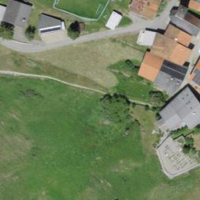
EUNIS habitat code: 23
Species observed at this site:
Hypericum perforatum